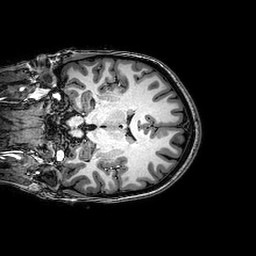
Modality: T1w
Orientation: coronal
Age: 21
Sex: female
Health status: healthy
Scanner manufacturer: philips
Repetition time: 0.00816 s
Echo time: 0.00374 s